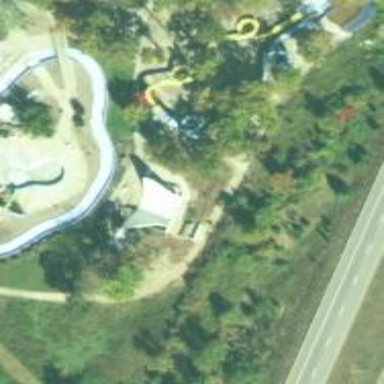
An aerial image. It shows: Water slide attraction.